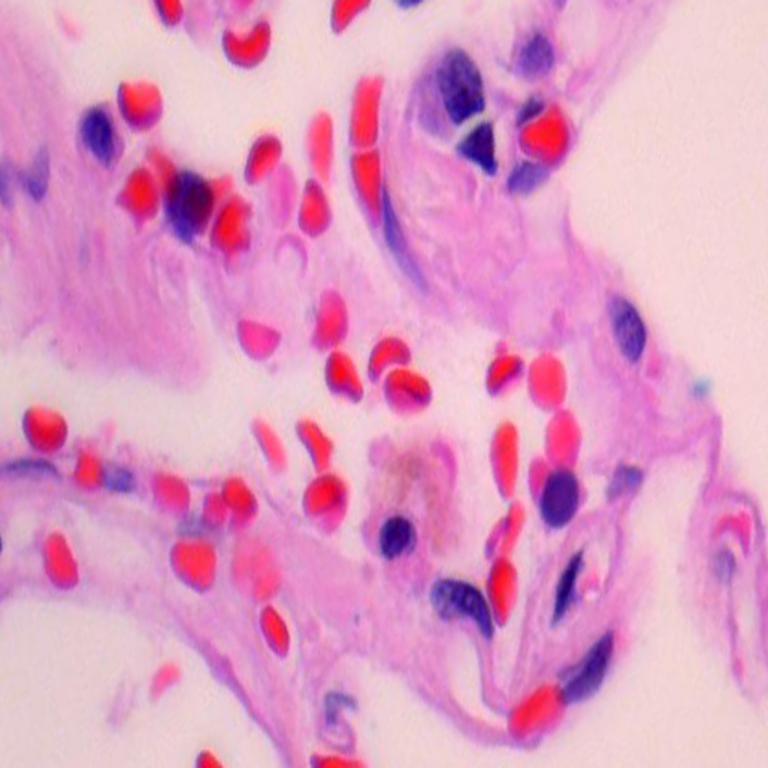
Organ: lung
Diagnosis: benign